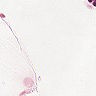
Metastatic tissue present: no